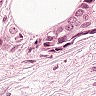
Metastatic tissue present: yes